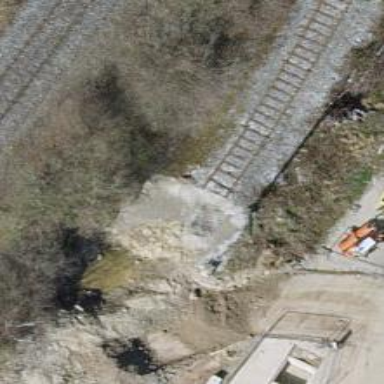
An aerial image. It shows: Disused railway spur with single track.